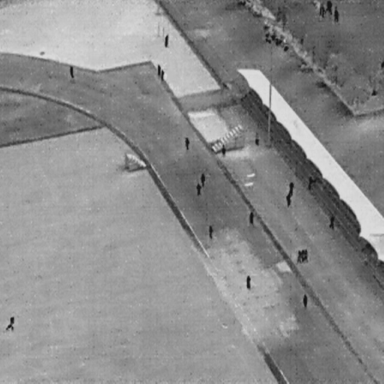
There are 24 objects shown in the infrared image, including 23 People, and a DontCare.